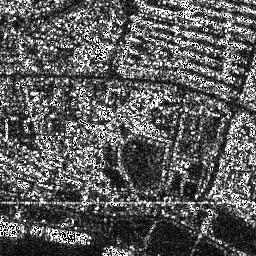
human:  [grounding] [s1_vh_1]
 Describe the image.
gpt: In the satellite image, there is  <ref>1 medium ship </ref> <box>[[10, 86, 35, 96, 0]]</box> located at bottom left.